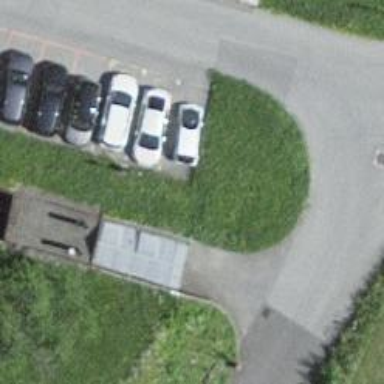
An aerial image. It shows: Charging station.